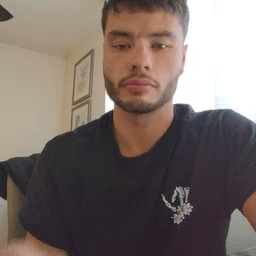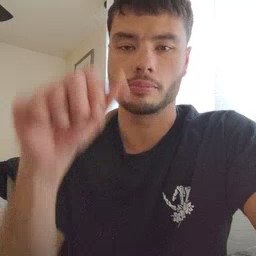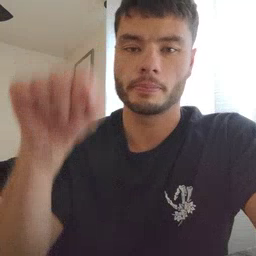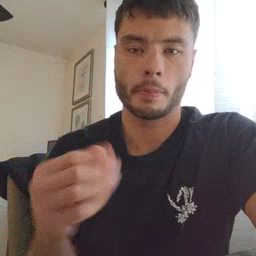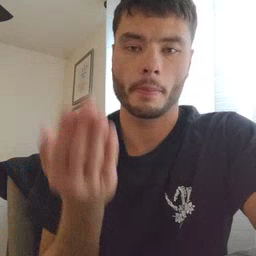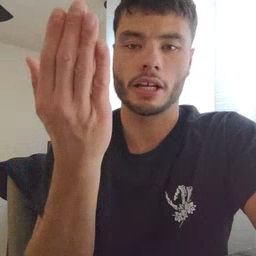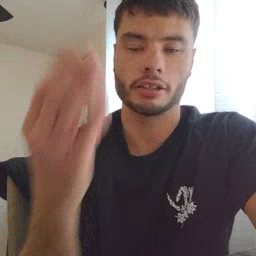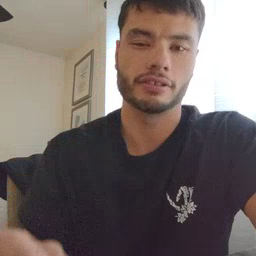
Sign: mitten